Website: lowes
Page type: store-pickup
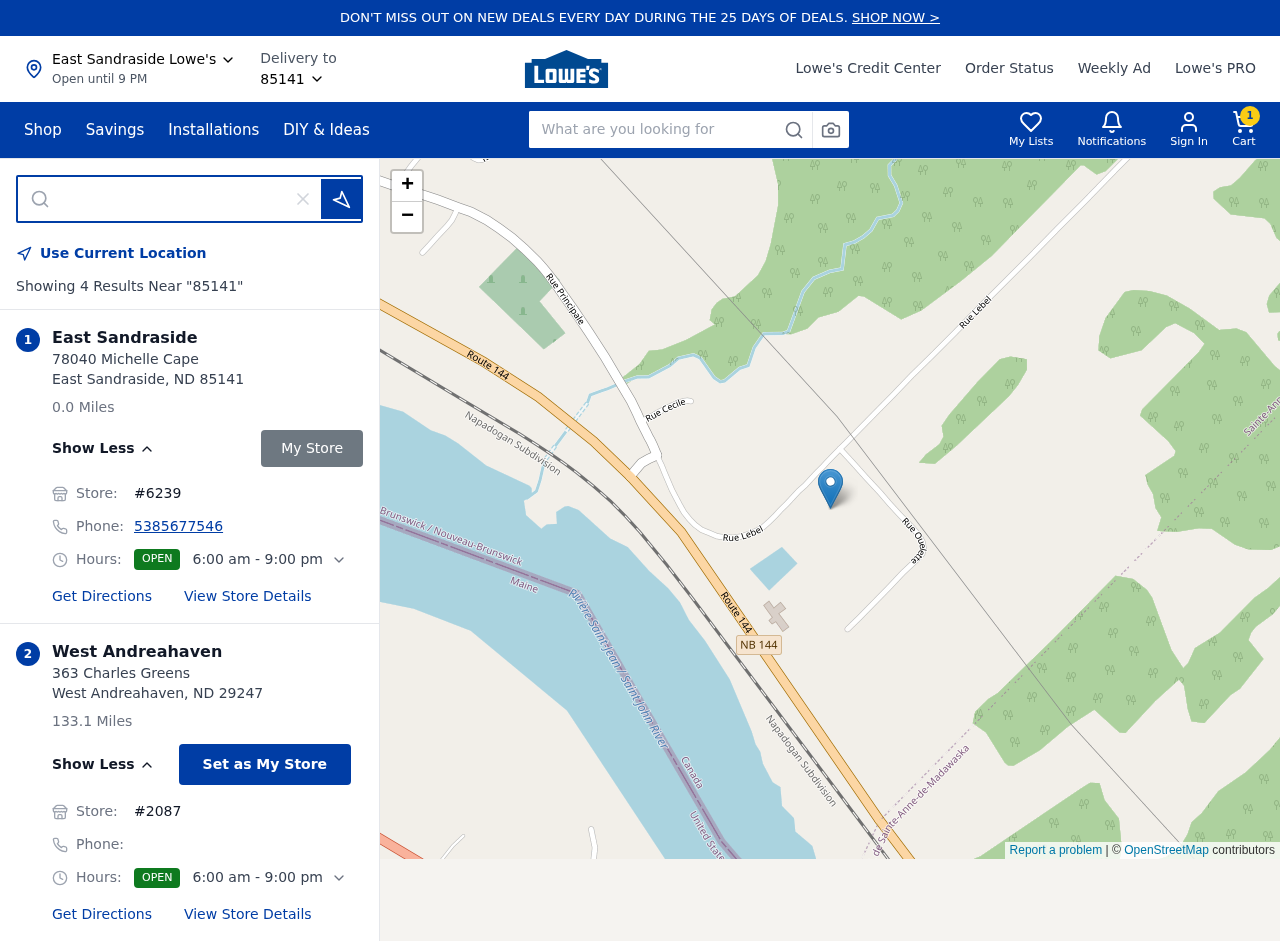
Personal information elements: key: PII_CITY
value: East Sandraside
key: PII_CITY2
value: West Andreahaven
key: PII_LOCATION1_STREET
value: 78040 Michelle Cape
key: PII_LOCATION2_POSTCODE
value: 29247
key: PII_LOCATION2_STREET
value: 363 Charles Greens
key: PII_PHONE
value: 5385677546
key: PII_POSTCODE
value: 85141
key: PII_STATE_ABBR
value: ND
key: PII_POSTCODE3
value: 85141
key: PII_POSTCODE_FULL
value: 85141
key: PII_POSTCODE_NUMERIC
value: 85141
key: PII_STATE_ABBR2
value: ND
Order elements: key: ORDER_NUM_ITEMS
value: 1
Search elements: key: HEADER_SEARCH
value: What are you looking for
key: SEARCH_STORE_LOCATION
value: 85141